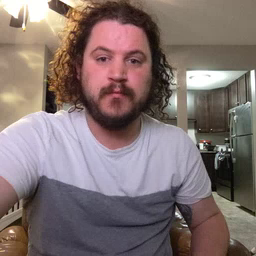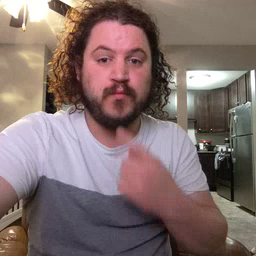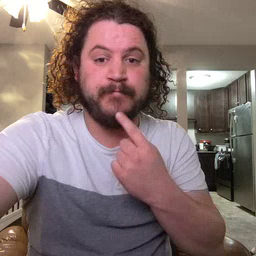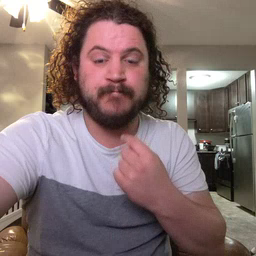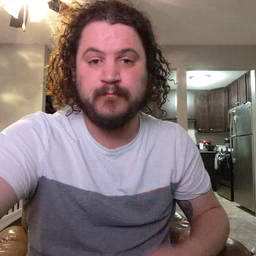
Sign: red